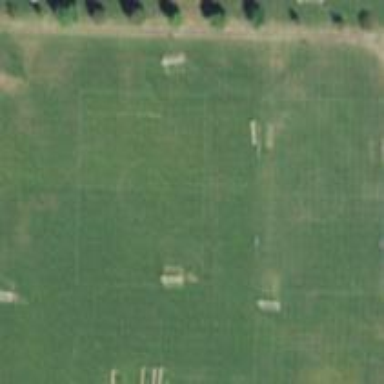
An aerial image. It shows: Soccer pitch for outdoor sports and leisure activities.